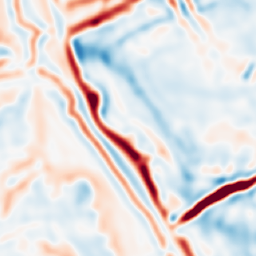
Category: multiscale
Decomposition family: log
Decomposition parameters: sigma: 5
Upsampling method: area
Upsampling parameters: scale: 2
Upsampling scale: 2